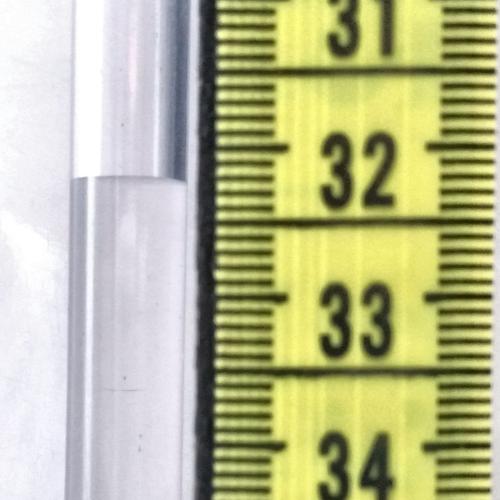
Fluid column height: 32.2 cm